Group 1:
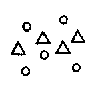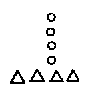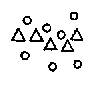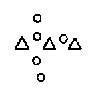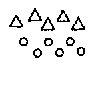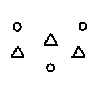
Group 2:
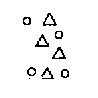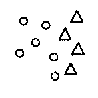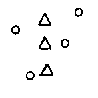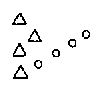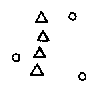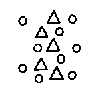
Rule separating the two groups: A set of triangles elongated horizontally vs. a set of triangles elongated vertically.
Concepts: cluster, convex_hull, elongated_compact, horizontal, similar, similar_feature, vertical
Author: Mikhail M. Bongard
Reference: M. M. Bongard, Pattern Recognition, Spartan Books, 1970, p. 235.